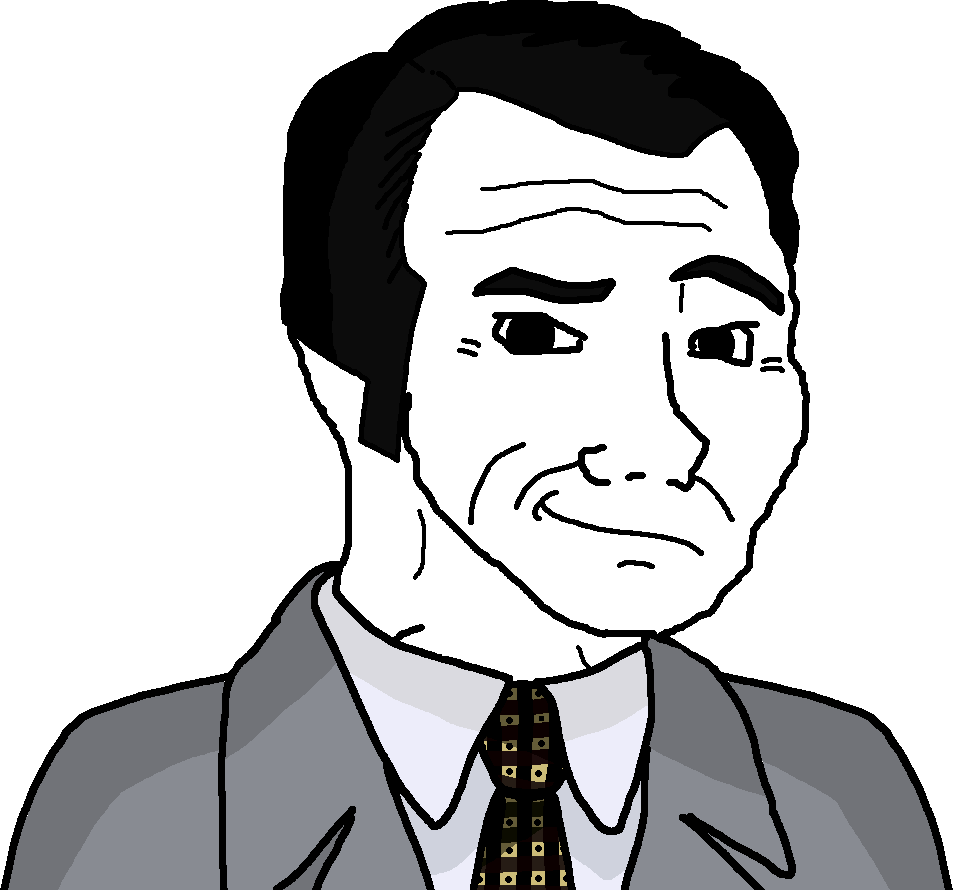
Label: 5_Smugjak